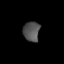
Tissue: lung
Cell type: Endothelial cells
Senescence score: 0.695
Nuclear area (px): 323
Mean DAPI intensity: 81.511